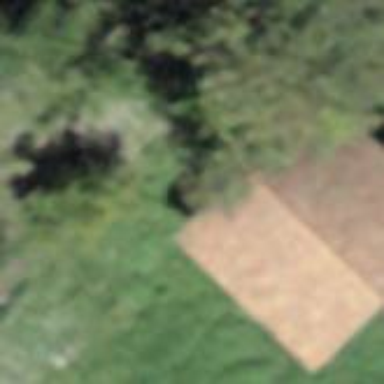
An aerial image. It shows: Rural barn.